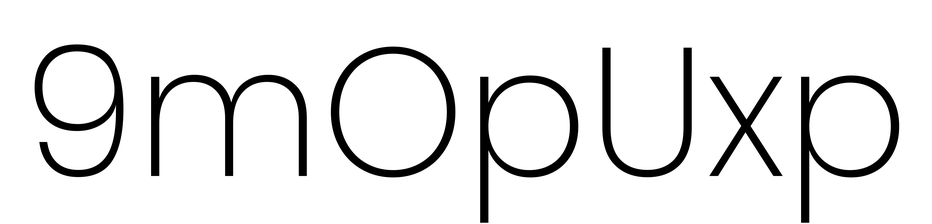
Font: Poppins-ExtraLight